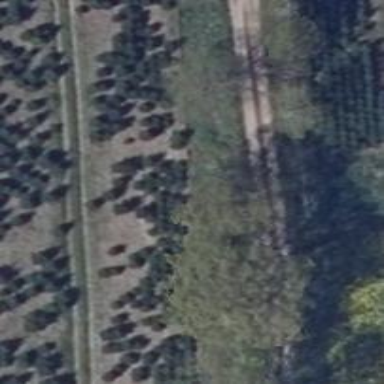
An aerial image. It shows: Row of trees in natural setting.